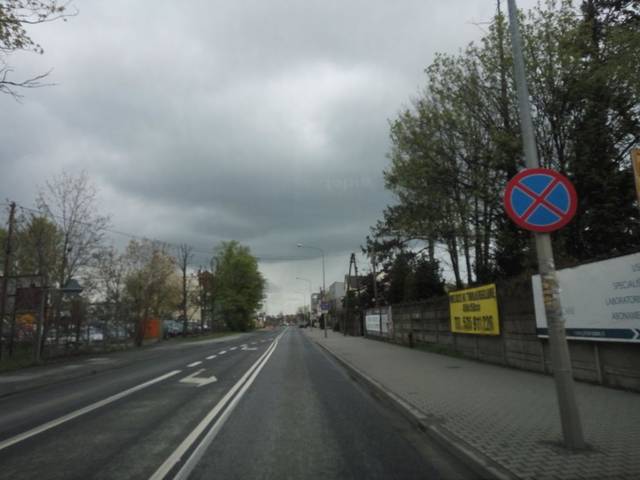
Region: Germany
Coordinates: 51.072, 17.033